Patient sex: M
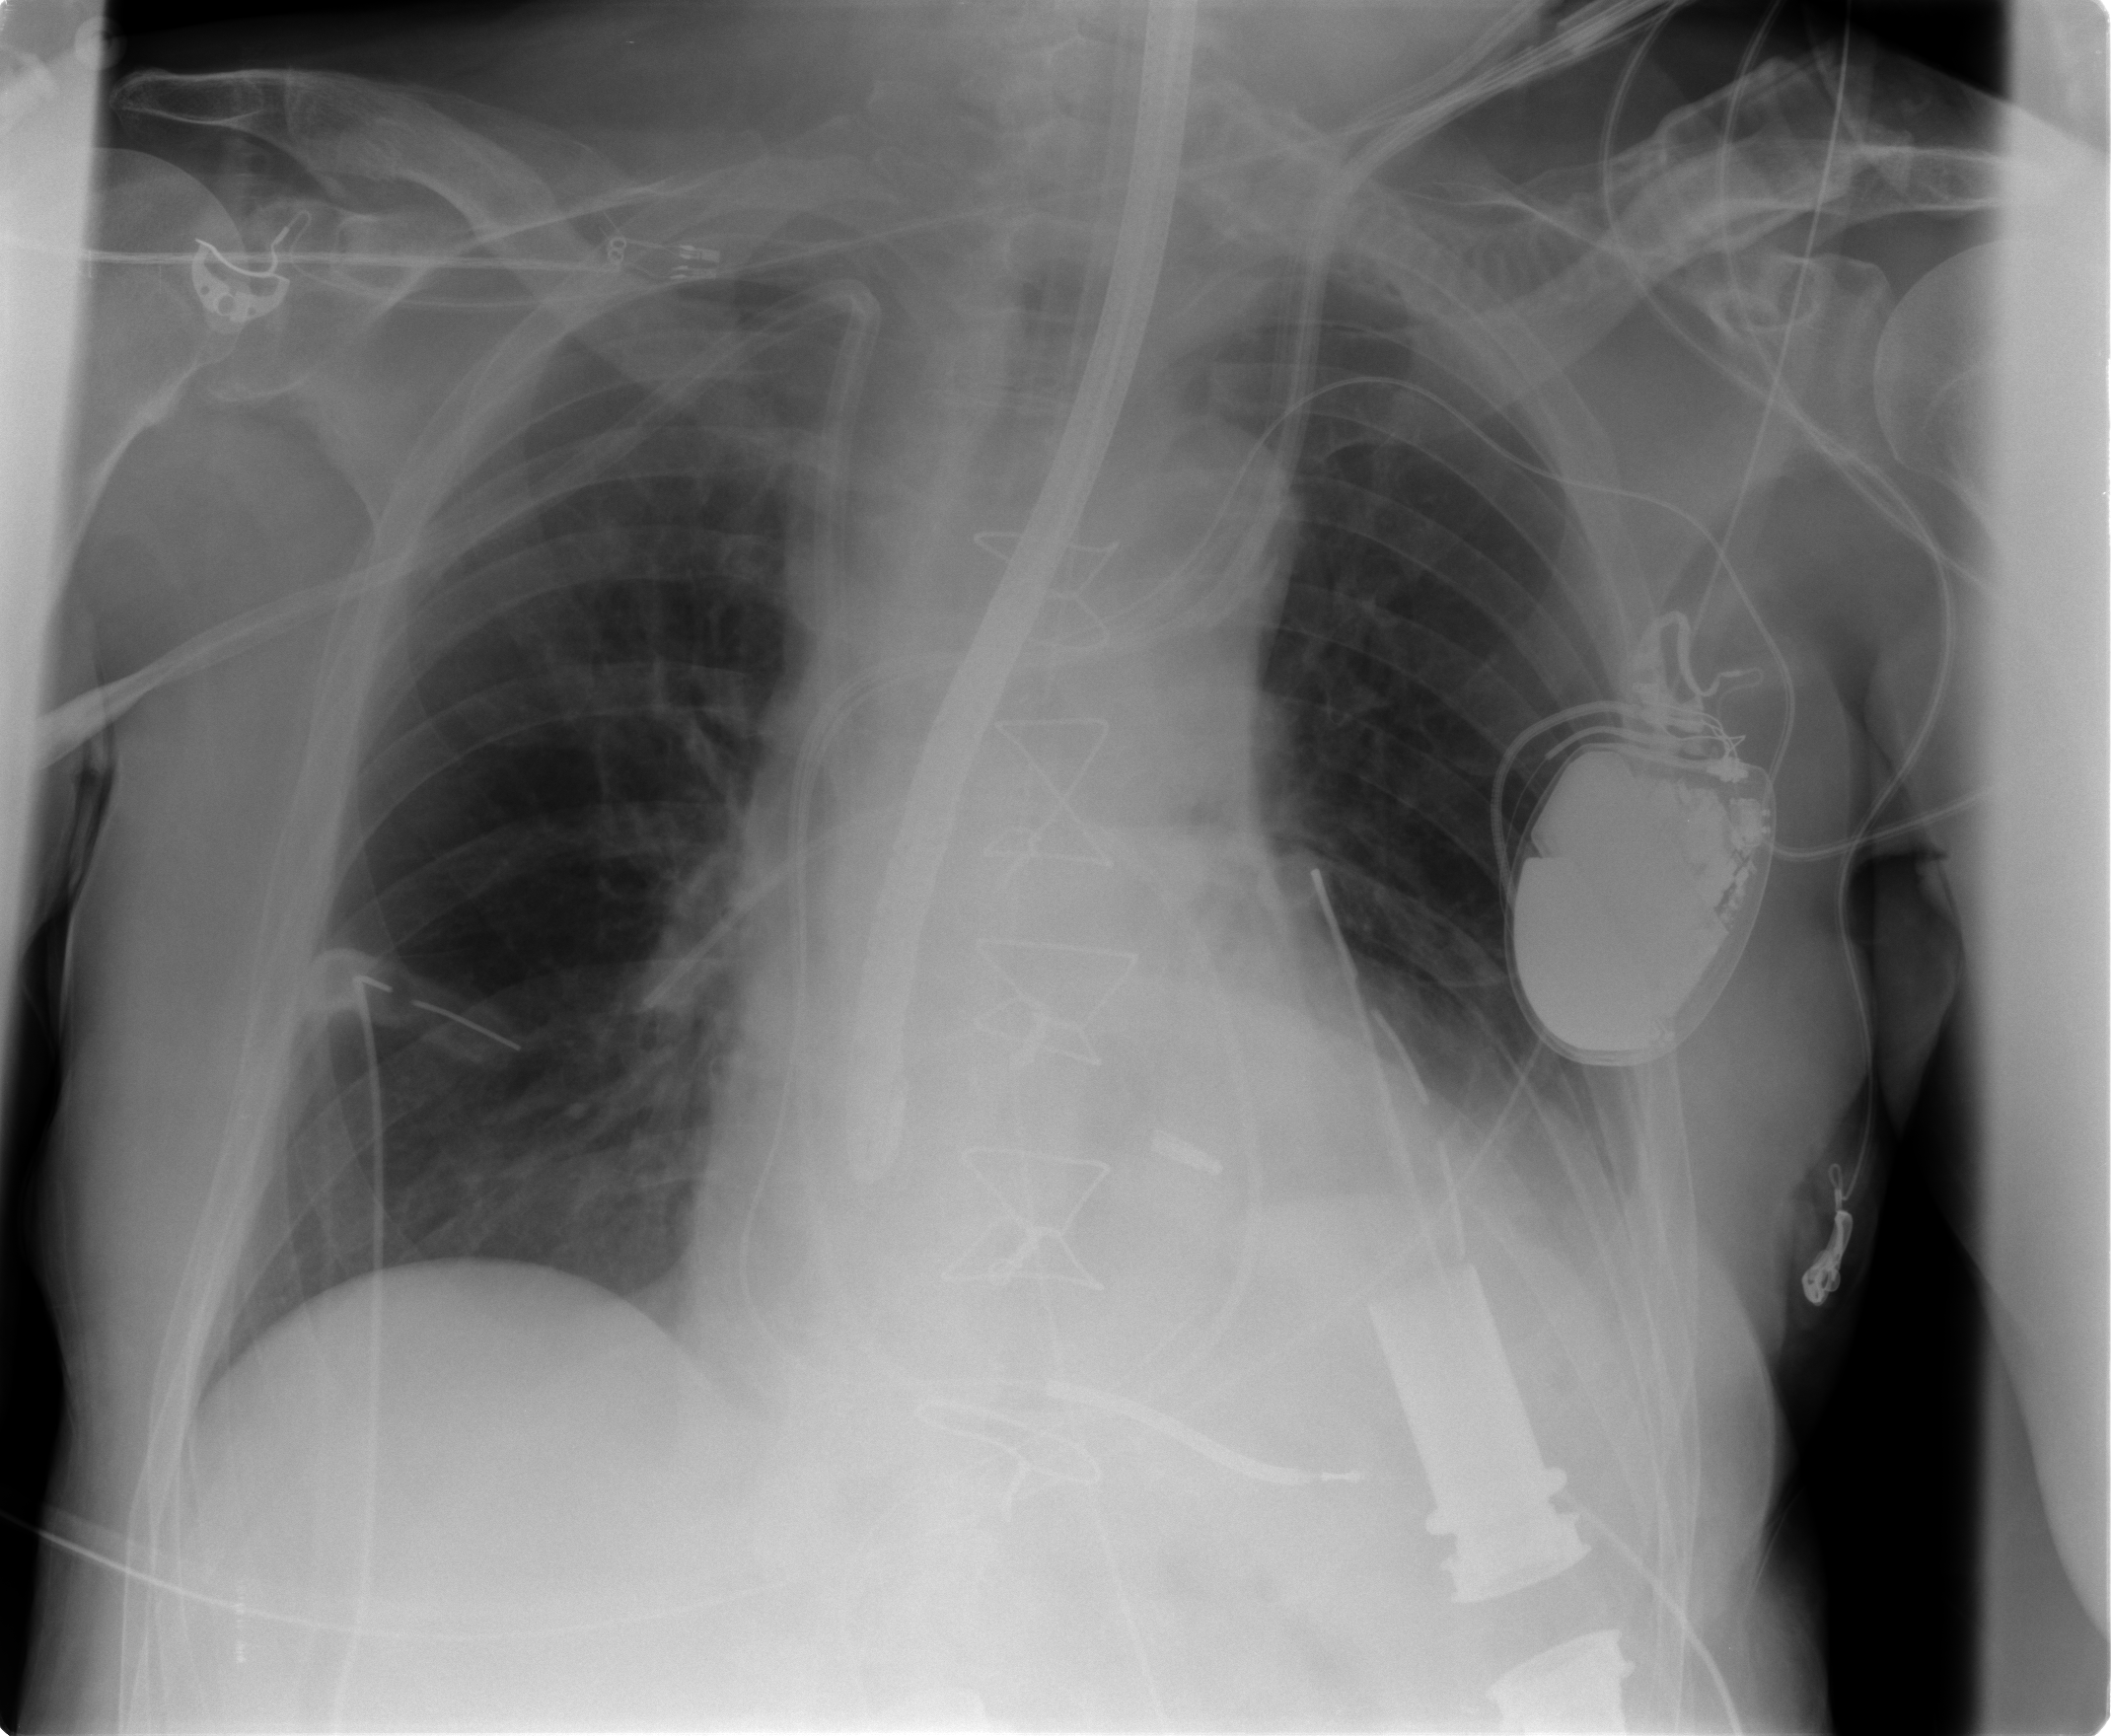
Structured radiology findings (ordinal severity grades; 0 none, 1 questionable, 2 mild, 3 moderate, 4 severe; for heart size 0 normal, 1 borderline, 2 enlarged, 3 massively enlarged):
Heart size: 2
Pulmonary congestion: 0
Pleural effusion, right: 0
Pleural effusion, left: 2
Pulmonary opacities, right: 0
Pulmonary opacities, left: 0
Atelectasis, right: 0
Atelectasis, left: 2